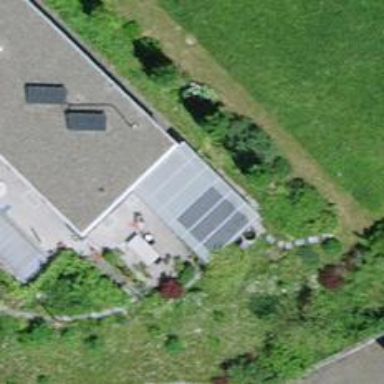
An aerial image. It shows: View of roof of building.